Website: walmart
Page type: billing-address
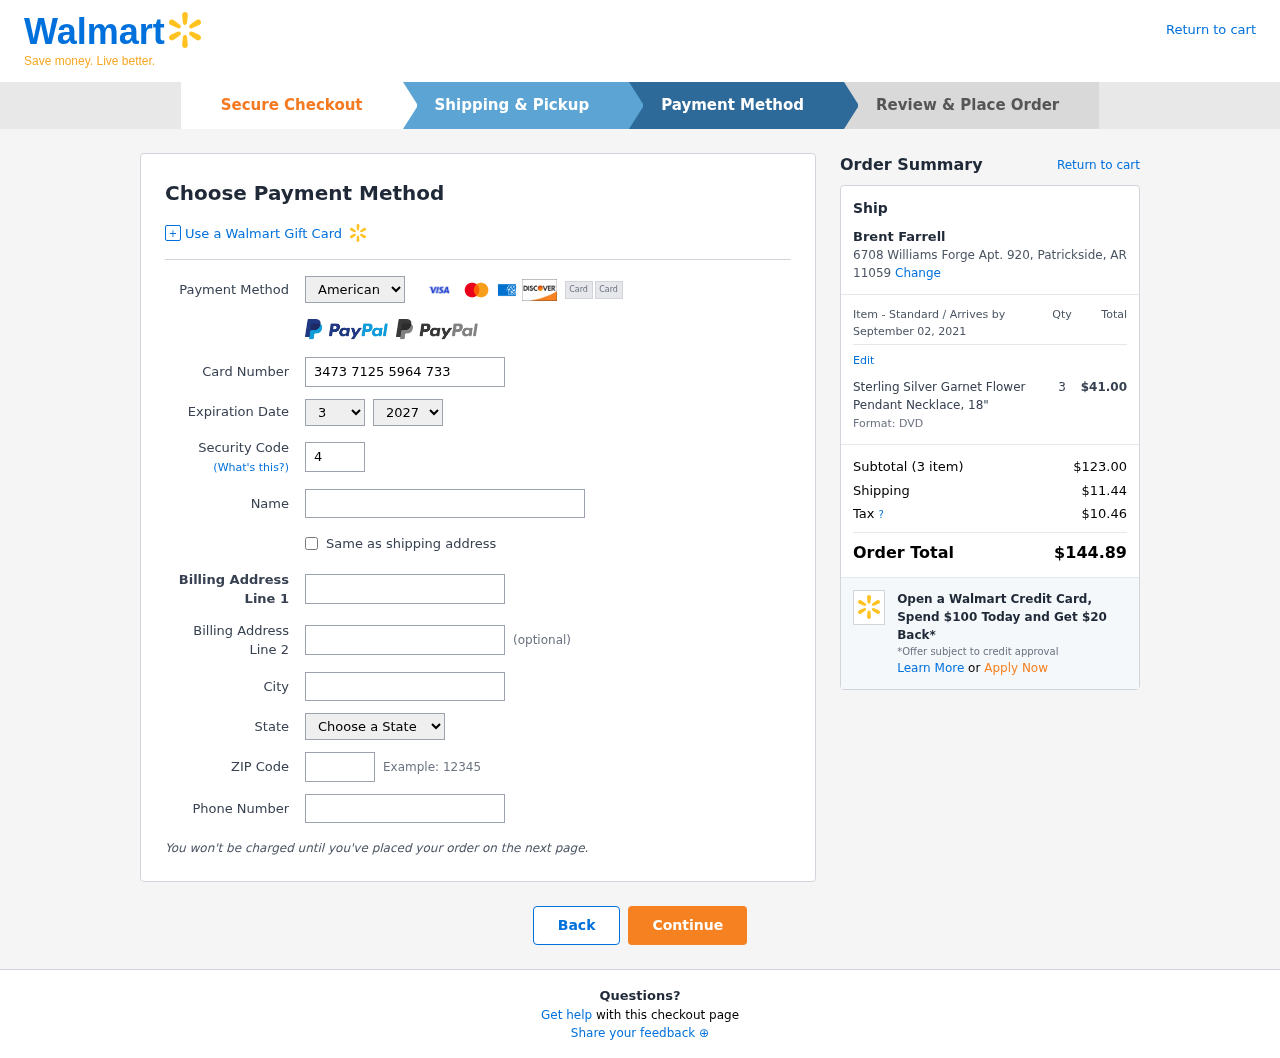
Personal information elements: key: PII_CARD_CVV
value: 4472
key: PII_CARD_EXPIRY_MONTH
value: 03
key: PII_CARD_EXPIRY_YEAR
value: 27
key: PII_CARD_NUMBER
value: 3473 7125 5964 733
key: PII_CARD_TYPE
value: American Express
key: PII_CITY
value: Patrickside
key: PII_CITY_STATE_ZIP
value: Patrickside, AR 11059
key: PII_FULLNAME
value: Brent Farrell
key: PII_PHONE
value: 7508132187
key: PII_POSTCODE
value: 11059
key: PII_STATE
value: Arkansas
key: PII_STREET
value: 6708 Williams Forge Apt. 920
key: PII_STREET2
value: Apt. 179
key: PII_FULLNAME2
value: Brent Farrell
Product elements: key: PRODUCT1_NAME
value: Sterling Silver Garnet Flower Pendant Necklace, 18"
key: PRODUCT1_PRICE
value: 41
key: PRODUCT1_QUANTITY
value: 3
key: PRODUCT1_DESC
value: Format: DVD
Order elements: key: ORDER_DELIVERY_DATE
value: September 02, 2021
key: ORDER_NUM_ITEMS
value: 3
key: ORDER_SUBTOTAL
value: $123.00
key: ORDER_SHIPPING_COST
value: $11.44
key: ORDER_TAX
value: $10.46
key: ORDER_TOTAL
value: $144.89